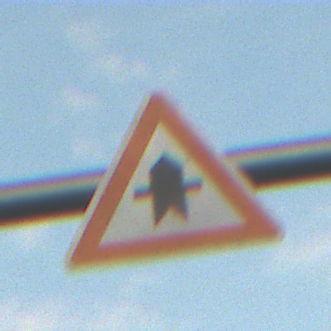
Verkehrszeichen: Vorfahrt
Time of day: SunriseSunset
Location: Outdoor (RoadRail)
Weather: PartlyCloudy
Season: NotSpecified
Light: Natural